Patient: sex M, age 83
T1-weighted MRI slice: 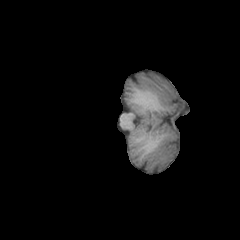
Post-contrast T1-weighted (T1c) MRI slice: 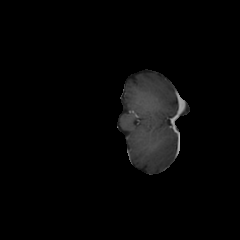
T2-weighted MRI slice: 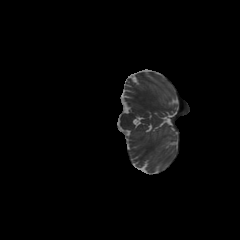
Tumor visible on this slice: no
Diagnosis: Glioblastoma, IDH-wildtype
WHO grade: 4